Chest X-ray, PA view. Patient: 45 years old, sex M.
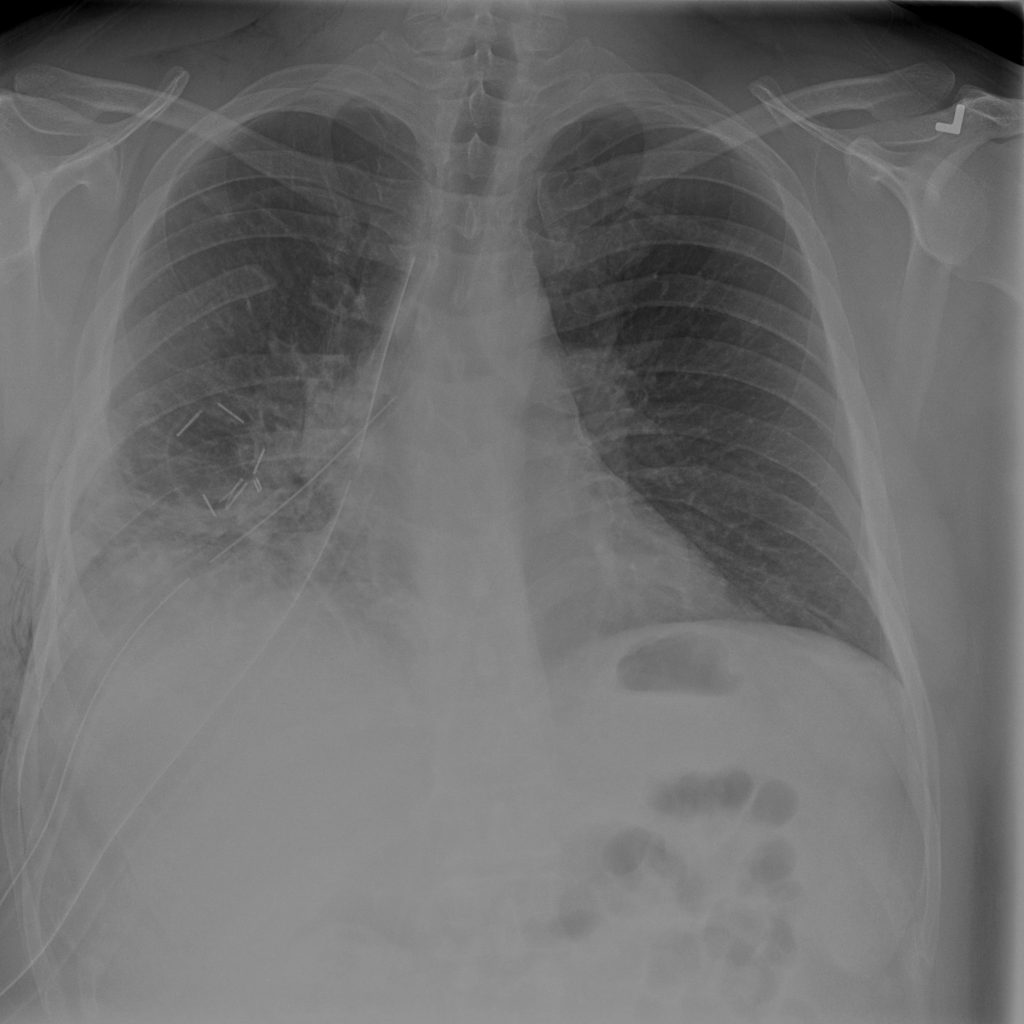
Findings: Emphysema